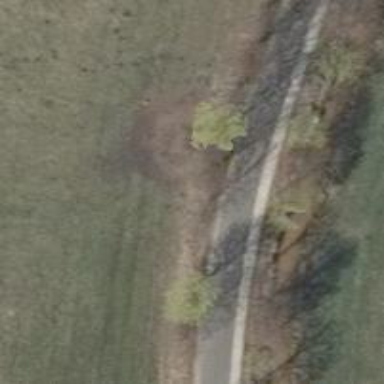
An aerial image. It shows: Row of deciduous broadleaved trees.